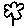
Label: flower